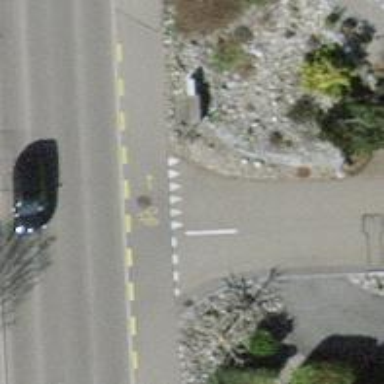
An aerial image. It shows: Road with "give way" sign.